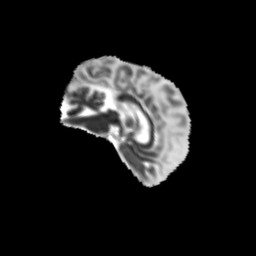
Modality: MD
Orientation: sagittal
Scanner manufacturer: siemens
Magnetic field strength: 3 T
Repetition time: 9.2 s
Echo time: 0.084 s